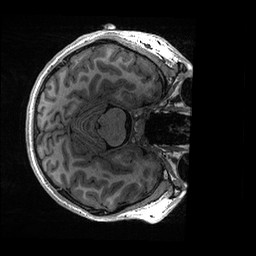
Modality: T1w
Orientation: axial
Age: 18
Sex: male
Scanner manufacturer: ge
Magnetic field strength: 3 T
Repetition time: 0.006952 s
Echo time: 0.00292 s